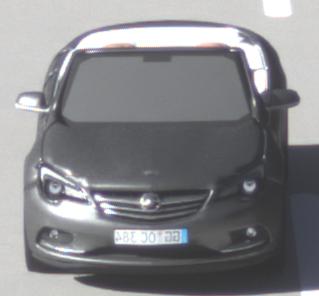
Make: Opel
Model: Cascada 1.4 Turbo
Detailed model: Cascada
Model produced from: 2013/03
Model produced until: 2015/01
Doors: 2
Color: gray
Road condition: dry road
Daytime: morning or afternoon
Contrast: high contrast